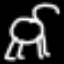
Label: frog